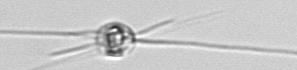
Label: Chaetoceros_danicus